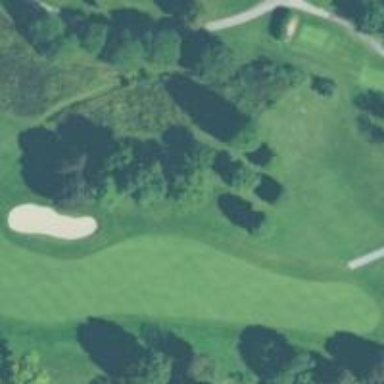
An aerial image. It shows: Area of rough grass used for golf.